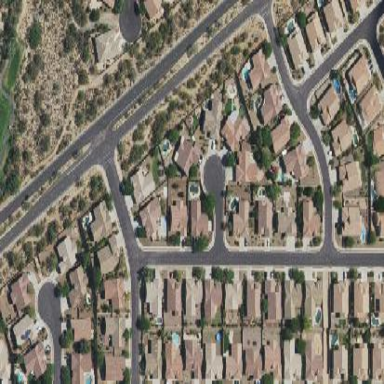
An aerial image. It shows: Residential area named Quail Crossing II.